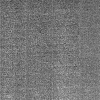
Atmospheric dust classification: dusty